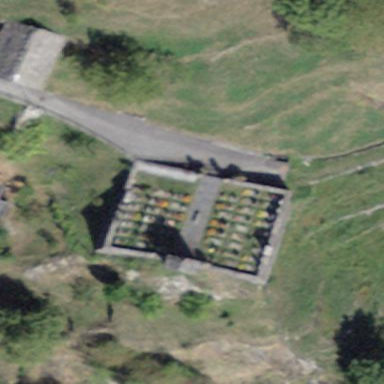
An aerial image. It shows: Cemetery.